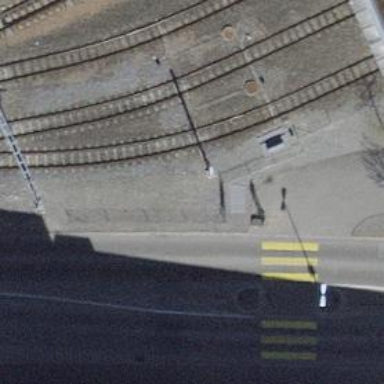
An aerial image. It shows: Narrow-gauge railway yard with electrified contact lines.